Question: I don't know how my controls in this xib some became light grey and can't move the index level. Is anyone have idea? thanks!

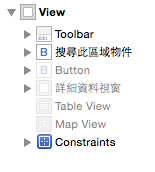
Answer: It is probably because those disabled controls are not installed for the selected size class you are working on.
Documentation for Size classes and Storyboard is available <URL>
Hope this helps.